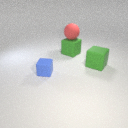
large red rubber sphere above large green rubber cube